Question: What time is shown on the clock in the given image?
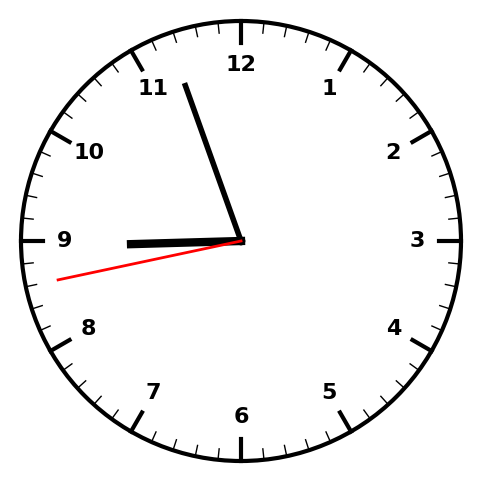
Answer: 08:56:43